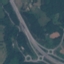
Label: Highway